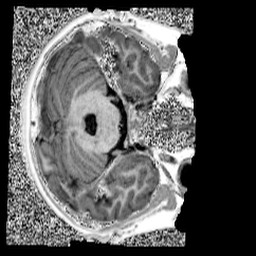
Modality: UNIT1
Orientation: axial
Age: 11
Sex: male
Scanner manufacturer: siemens
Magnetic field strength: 3 T
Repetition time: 4 s
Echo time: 0.00299 s